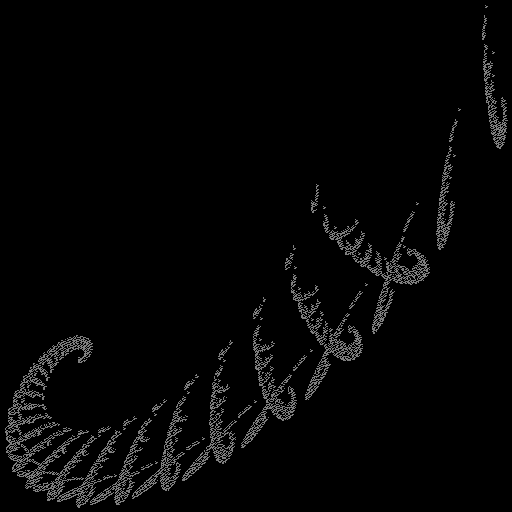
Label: ammonite